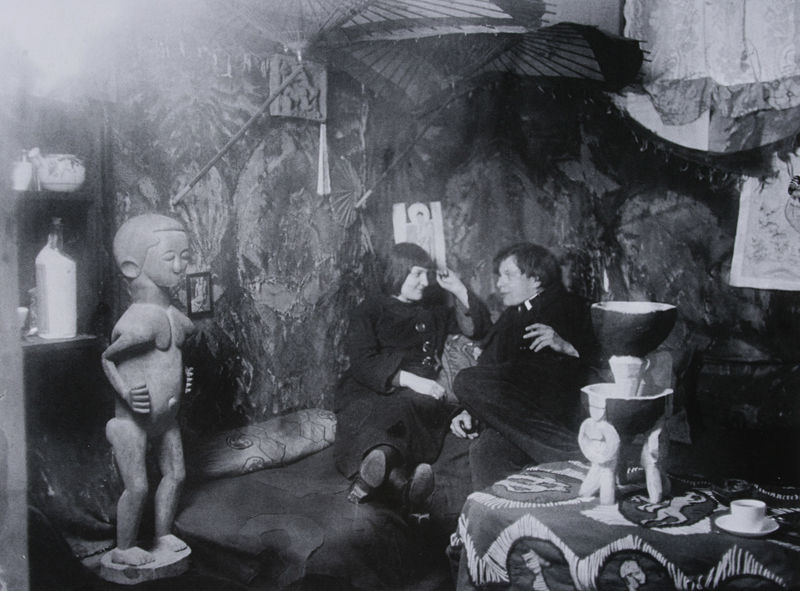
Titel: Erna Schilling und Ernst Ludwig Kirchner im Atelier in Berlin-Wilmersdorf, Durlacher Straße 14
Standort: Davos
Institution: Kirchner Museum
Schlagwörter: akt, blätter, hand, kopf, mann, nackt, weiß, frauen, kirchner, menschen, sitzen, finger, frau, frisur, glas, grau, holz, licht, männer, raum, reden, schwarz, tisch, zimmer, schirm, sonnenschirm, fächer, gespräch, leute, malerei, muster, flasche, flaschen, regal, wand, halten, mensch, schale, stein, teller, bild, hände, innenraum, tischdecke, tischtuch, vorhang, hütte, sonne, boden, figur, haare, interieur, mantel, sitzend, stoff, kind, paar, höhle, höle, brunnen, genre, skulptur, statue, vase, bilder, bilderrahmen, papier, schrank, sofa, ecke, liegen, unterhaltung, schuhe, russland, afrika, primitivismus, weis, füsse, kissen, jugendstil, sprechen, tapete, vorhänge, wohnung, kaffee, rauchen, dichter, ornamente, atelier, bett, bettdecke, tasse, plastik, couch, knie, liegend, knöpfe, exotik, exotisch, foto, fotografie, photographie, wände, schuche, pärchen, südsee, gefäß, maske, orient, orientalisch, strahlen, mauerwerk, asien, untertasse, schwarz weiss, künstler, schirme, asiatisch, stiefel, kunst, photo, china, liege, wandschrank, wandbilder, pfarrer, zigarette, raucher, priester, baldachin, fotographie, holzfigur, objekte, schutz, atellier, zelt, unterteller, lager, materialmix, studio, heiligenbild, wasserpfeife, architekur, decken, dschungel, gra, nolde, nadar, kultur, höhlenartig, pagenkopf, pagenschnitt, tapeten, afrikanisch, ram, buddha, wandgestaltung, blatter, götze, fremd, surrealisten, vokuhila, mann und frau, fotographe, übersee, cave, intimität, kinski, kunstgegenstände, künstlerpaar, menschenfigur, papierschirme, suzanne, urwald-dekoration, wenger